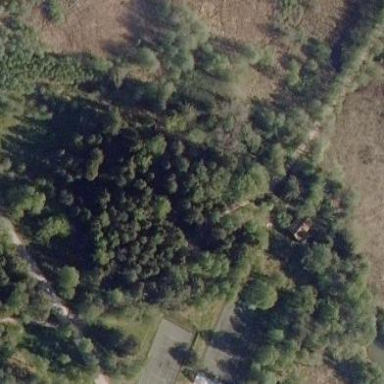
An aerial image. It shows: Mixed woodland area with variety of leaf types and cycles.